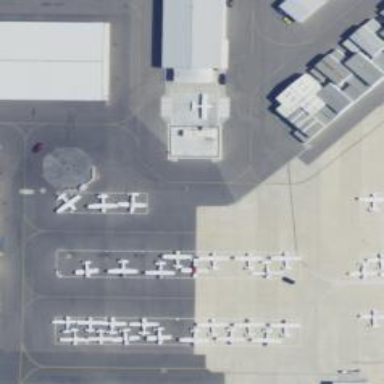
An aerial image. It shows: View of taxiway at the airport.